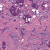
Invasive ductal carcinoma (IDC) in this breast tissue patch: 1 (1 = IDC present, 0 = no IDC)